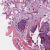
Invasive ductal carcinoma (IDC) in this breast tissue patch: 1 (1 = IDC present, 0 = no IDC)